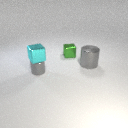
small green metal cube behind large gray metal cylinder